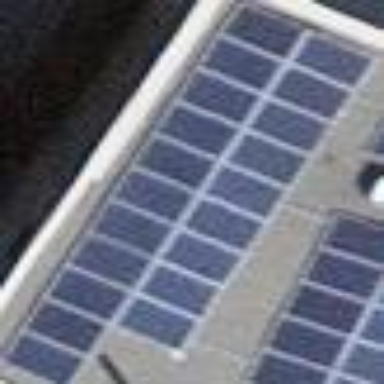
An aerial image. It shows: Solar power generator with photovoltaic panels.